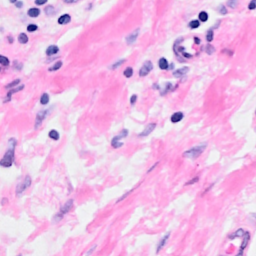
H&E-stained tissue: Breast